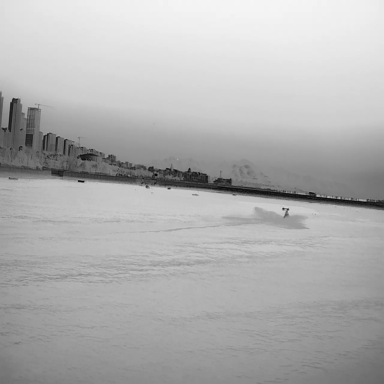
There is a canoe in the infrared image.